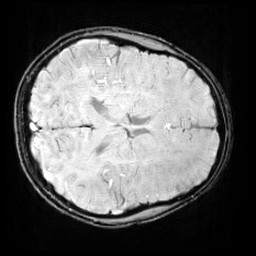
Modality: SWI
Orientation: axial
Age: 12
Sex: male
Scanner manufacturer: siemens
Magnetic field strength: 3 T
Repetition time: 0.027 s
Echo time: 0.02 s